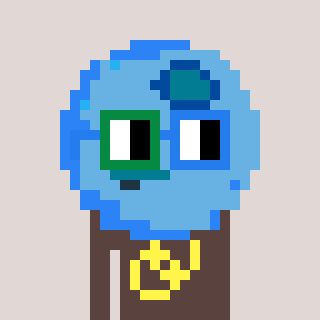
a pixel art character with square green and blue glasses, a blueberry-shaped head and a darkbrown-colored body on a warm background